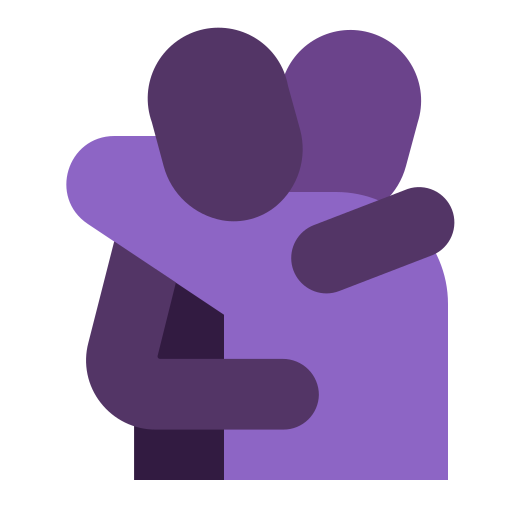
people hugging flat